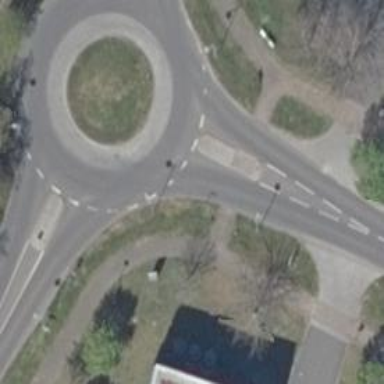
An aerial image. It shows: Unmarked crossing with pedestrian island.